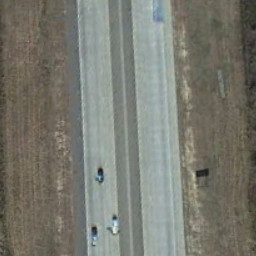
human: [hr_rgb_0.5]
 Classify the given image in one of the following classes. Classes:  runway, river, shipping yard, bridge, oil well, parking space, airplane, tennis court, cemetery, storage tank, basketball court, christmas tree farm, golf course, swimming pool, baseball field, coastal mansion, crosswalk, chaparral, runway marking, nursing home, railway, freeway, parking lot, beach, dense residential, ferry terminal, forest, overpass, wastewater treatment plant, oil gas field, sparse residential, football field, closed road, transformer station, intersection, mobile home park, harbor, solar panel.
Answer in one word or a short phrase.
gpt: freeway